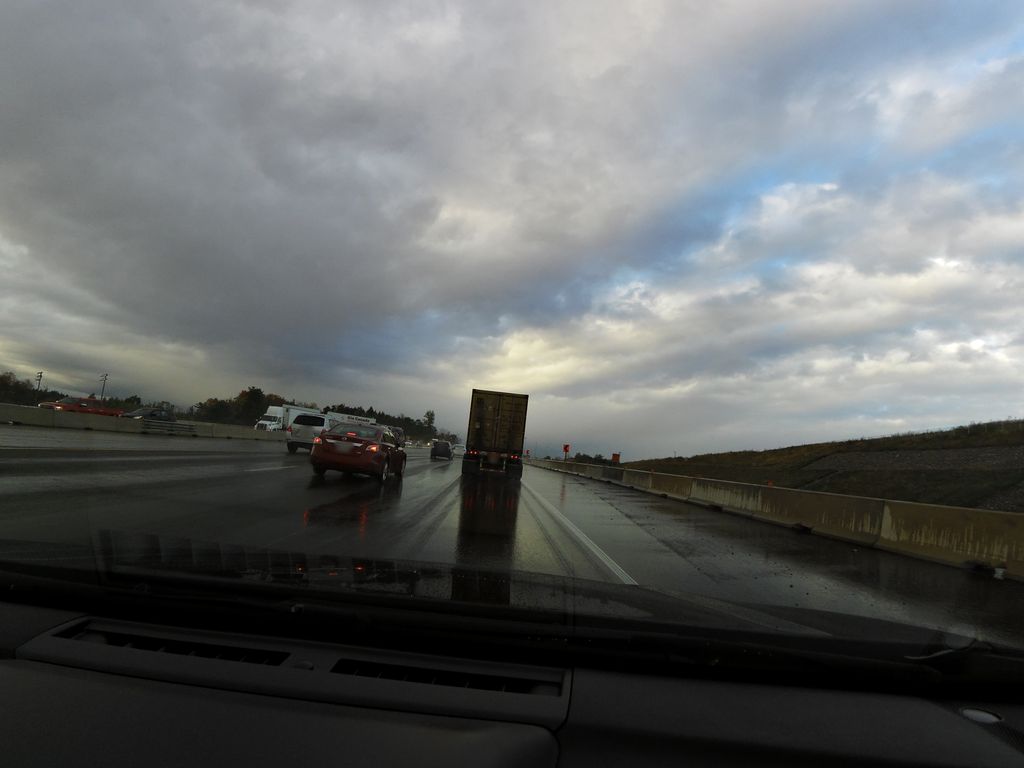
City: kitchener-waterloo